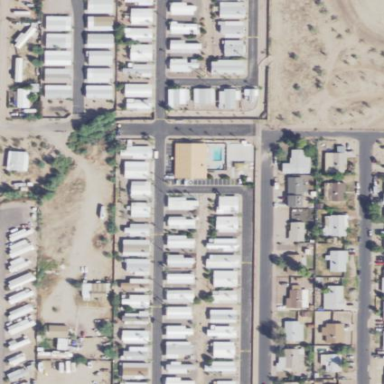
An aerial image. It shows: Residential area designated as trailer park.